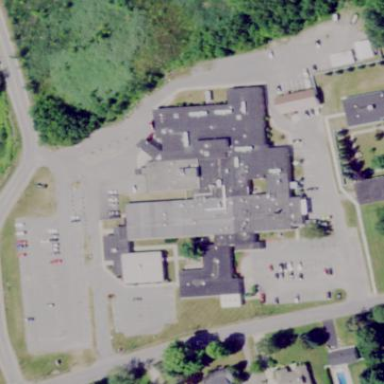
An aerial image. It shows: Healthcare facility identified as hospital.